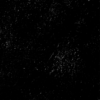
Label: not_dusty